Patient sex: M
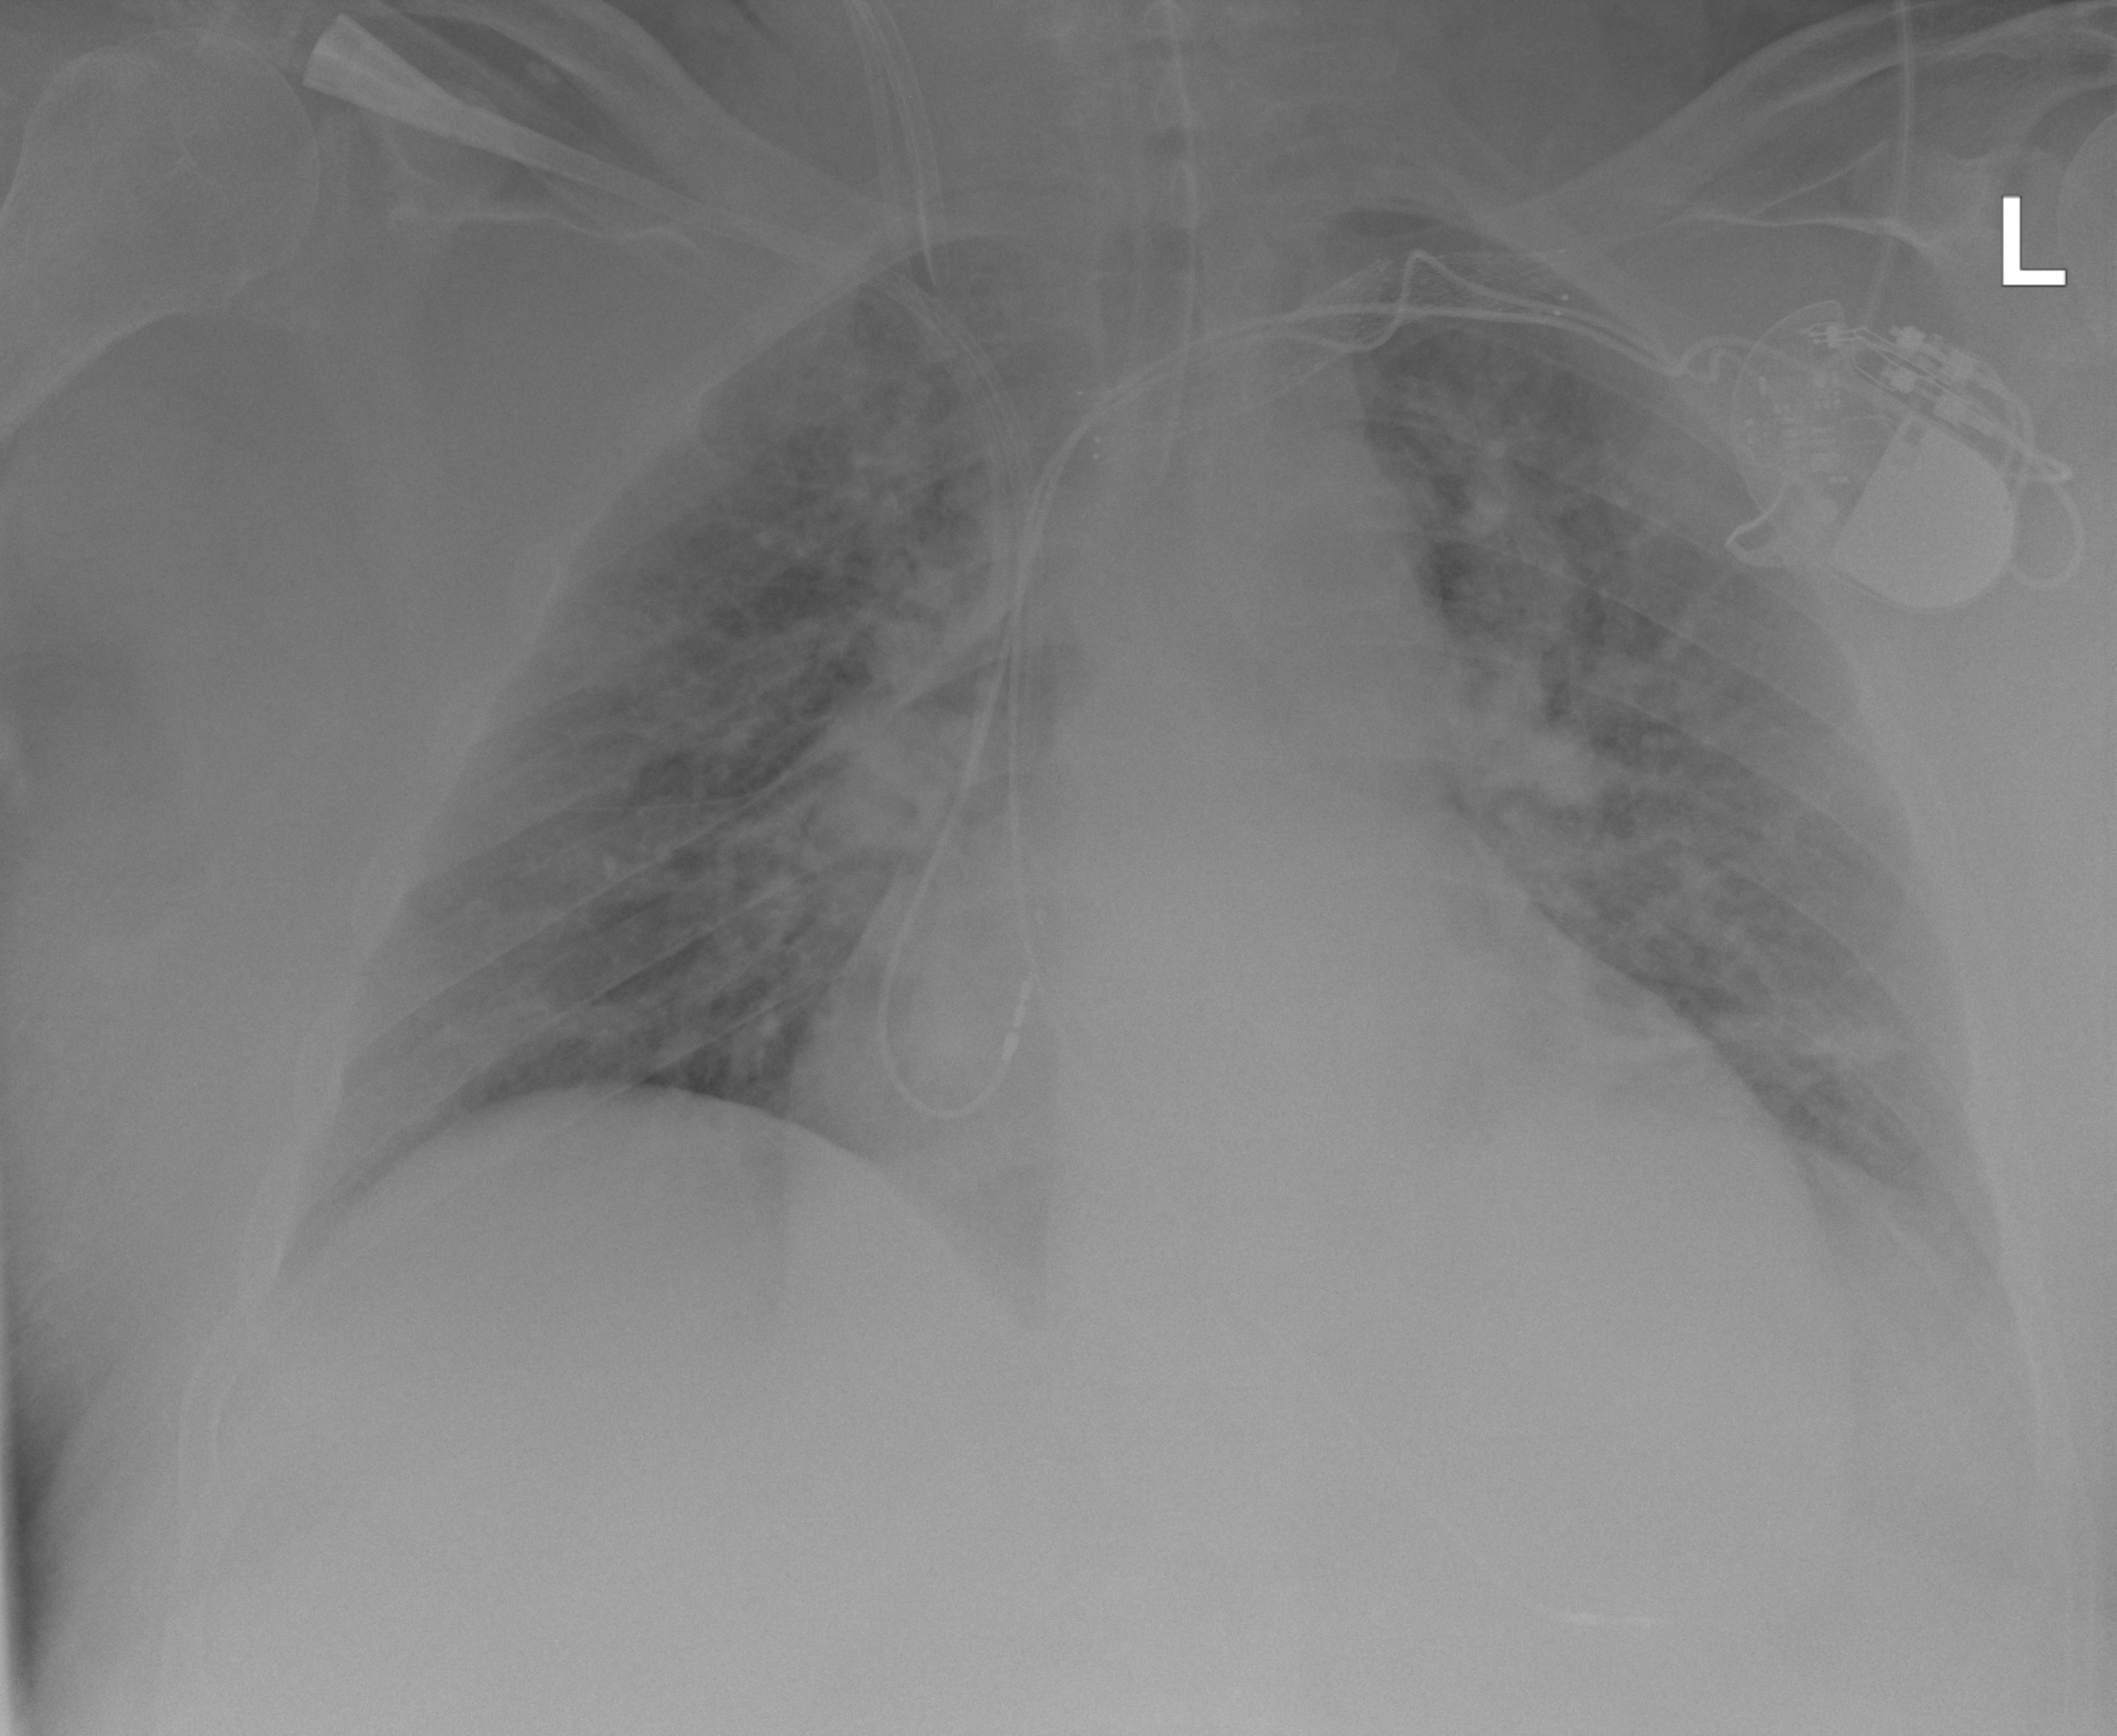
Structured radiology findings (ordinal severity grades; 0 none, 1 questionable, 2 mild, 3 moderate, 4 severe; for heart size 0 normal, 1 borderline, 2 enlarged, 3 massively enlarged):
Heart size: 2
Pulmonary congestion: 2
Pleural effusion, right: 0
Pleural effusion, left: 2
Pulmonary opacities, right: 2
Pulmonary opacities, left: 2
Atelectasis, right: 0
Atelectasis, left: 2